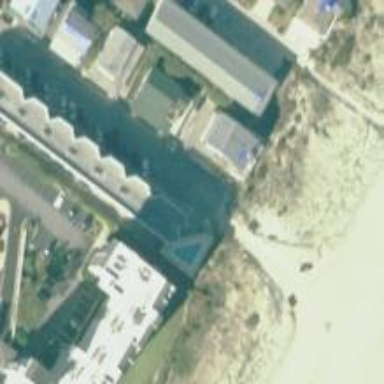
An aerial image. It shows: Hotel building.